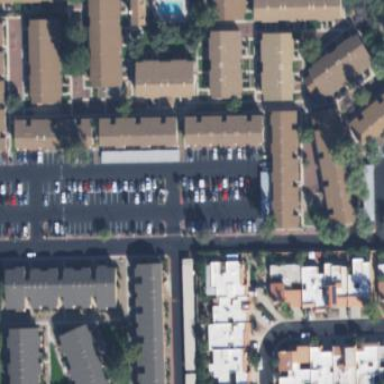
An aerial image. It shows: Parking area.